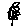
Label: flower